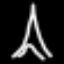
Label: The Eiffel Tower